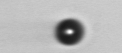
Label: bead